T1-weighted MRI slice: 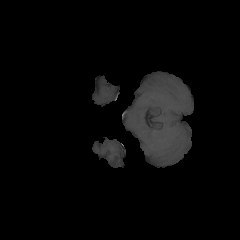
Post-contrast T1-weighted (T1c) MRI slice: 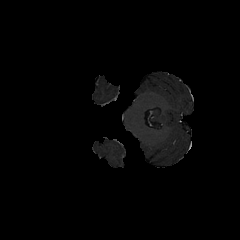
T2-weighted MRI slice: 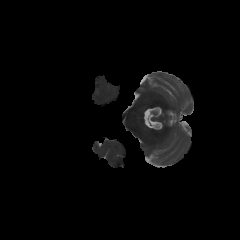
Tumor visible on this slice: no